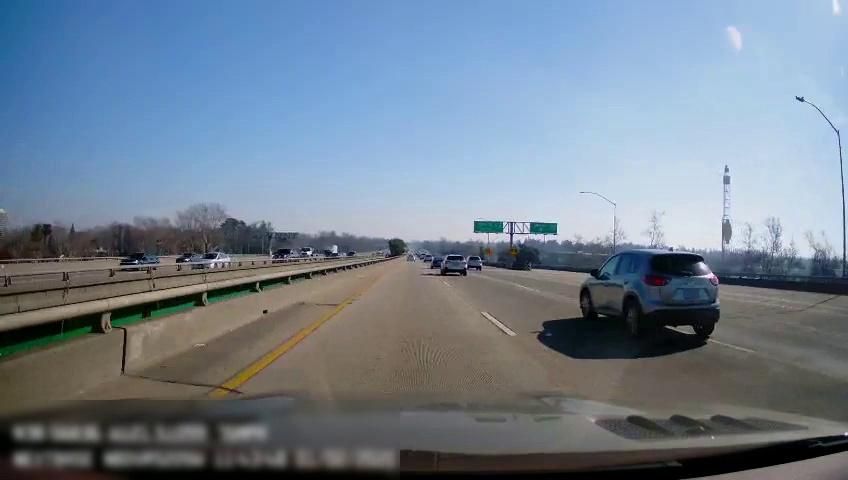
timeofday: Day
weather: Sunny
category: Drivable Space
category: Vehicles | SUV
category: Vehicles | Car
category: Vehicles | Car
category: Vehicles | Truck
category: Vehicles | SUV
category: Vehicles | SUV
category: Drivable Space
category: Vehicles | SUV
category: Vehicles | SUV
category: Vehicles | Car
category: Vehicles | SUV
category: Lanes | Current Lane
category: Lanes | Current Lane
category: Lanes | Alternate Lane
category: Lanes | Alternate Lane
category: Lanes | Current Lane
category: Traffic | Signs
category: Traffic | Signs
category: Traffic | Signs
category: Traffic | Signs
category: Traffic | Signs